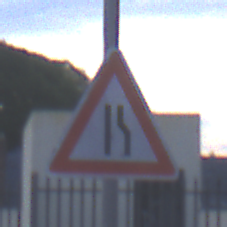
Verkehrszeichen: EinseitigVerengteFahrbahnRechts
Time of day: SunriseSunset
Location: Outdoor (Suburban)
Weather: PartlyCloudy
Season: NotSpecified
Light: Natural